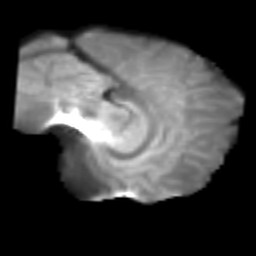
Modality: T2w
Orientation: sagittal
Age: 22
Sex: female
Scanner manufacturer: siemens
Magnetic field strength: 3 T
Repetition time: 2.3 s
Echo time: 0.085 s